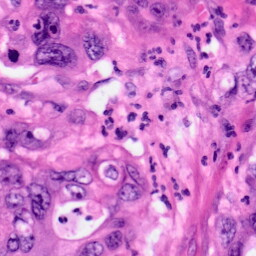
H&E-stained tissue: Pancreatic